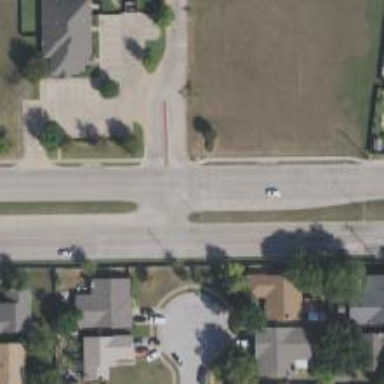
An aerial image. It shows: Secondary road.